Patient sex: M
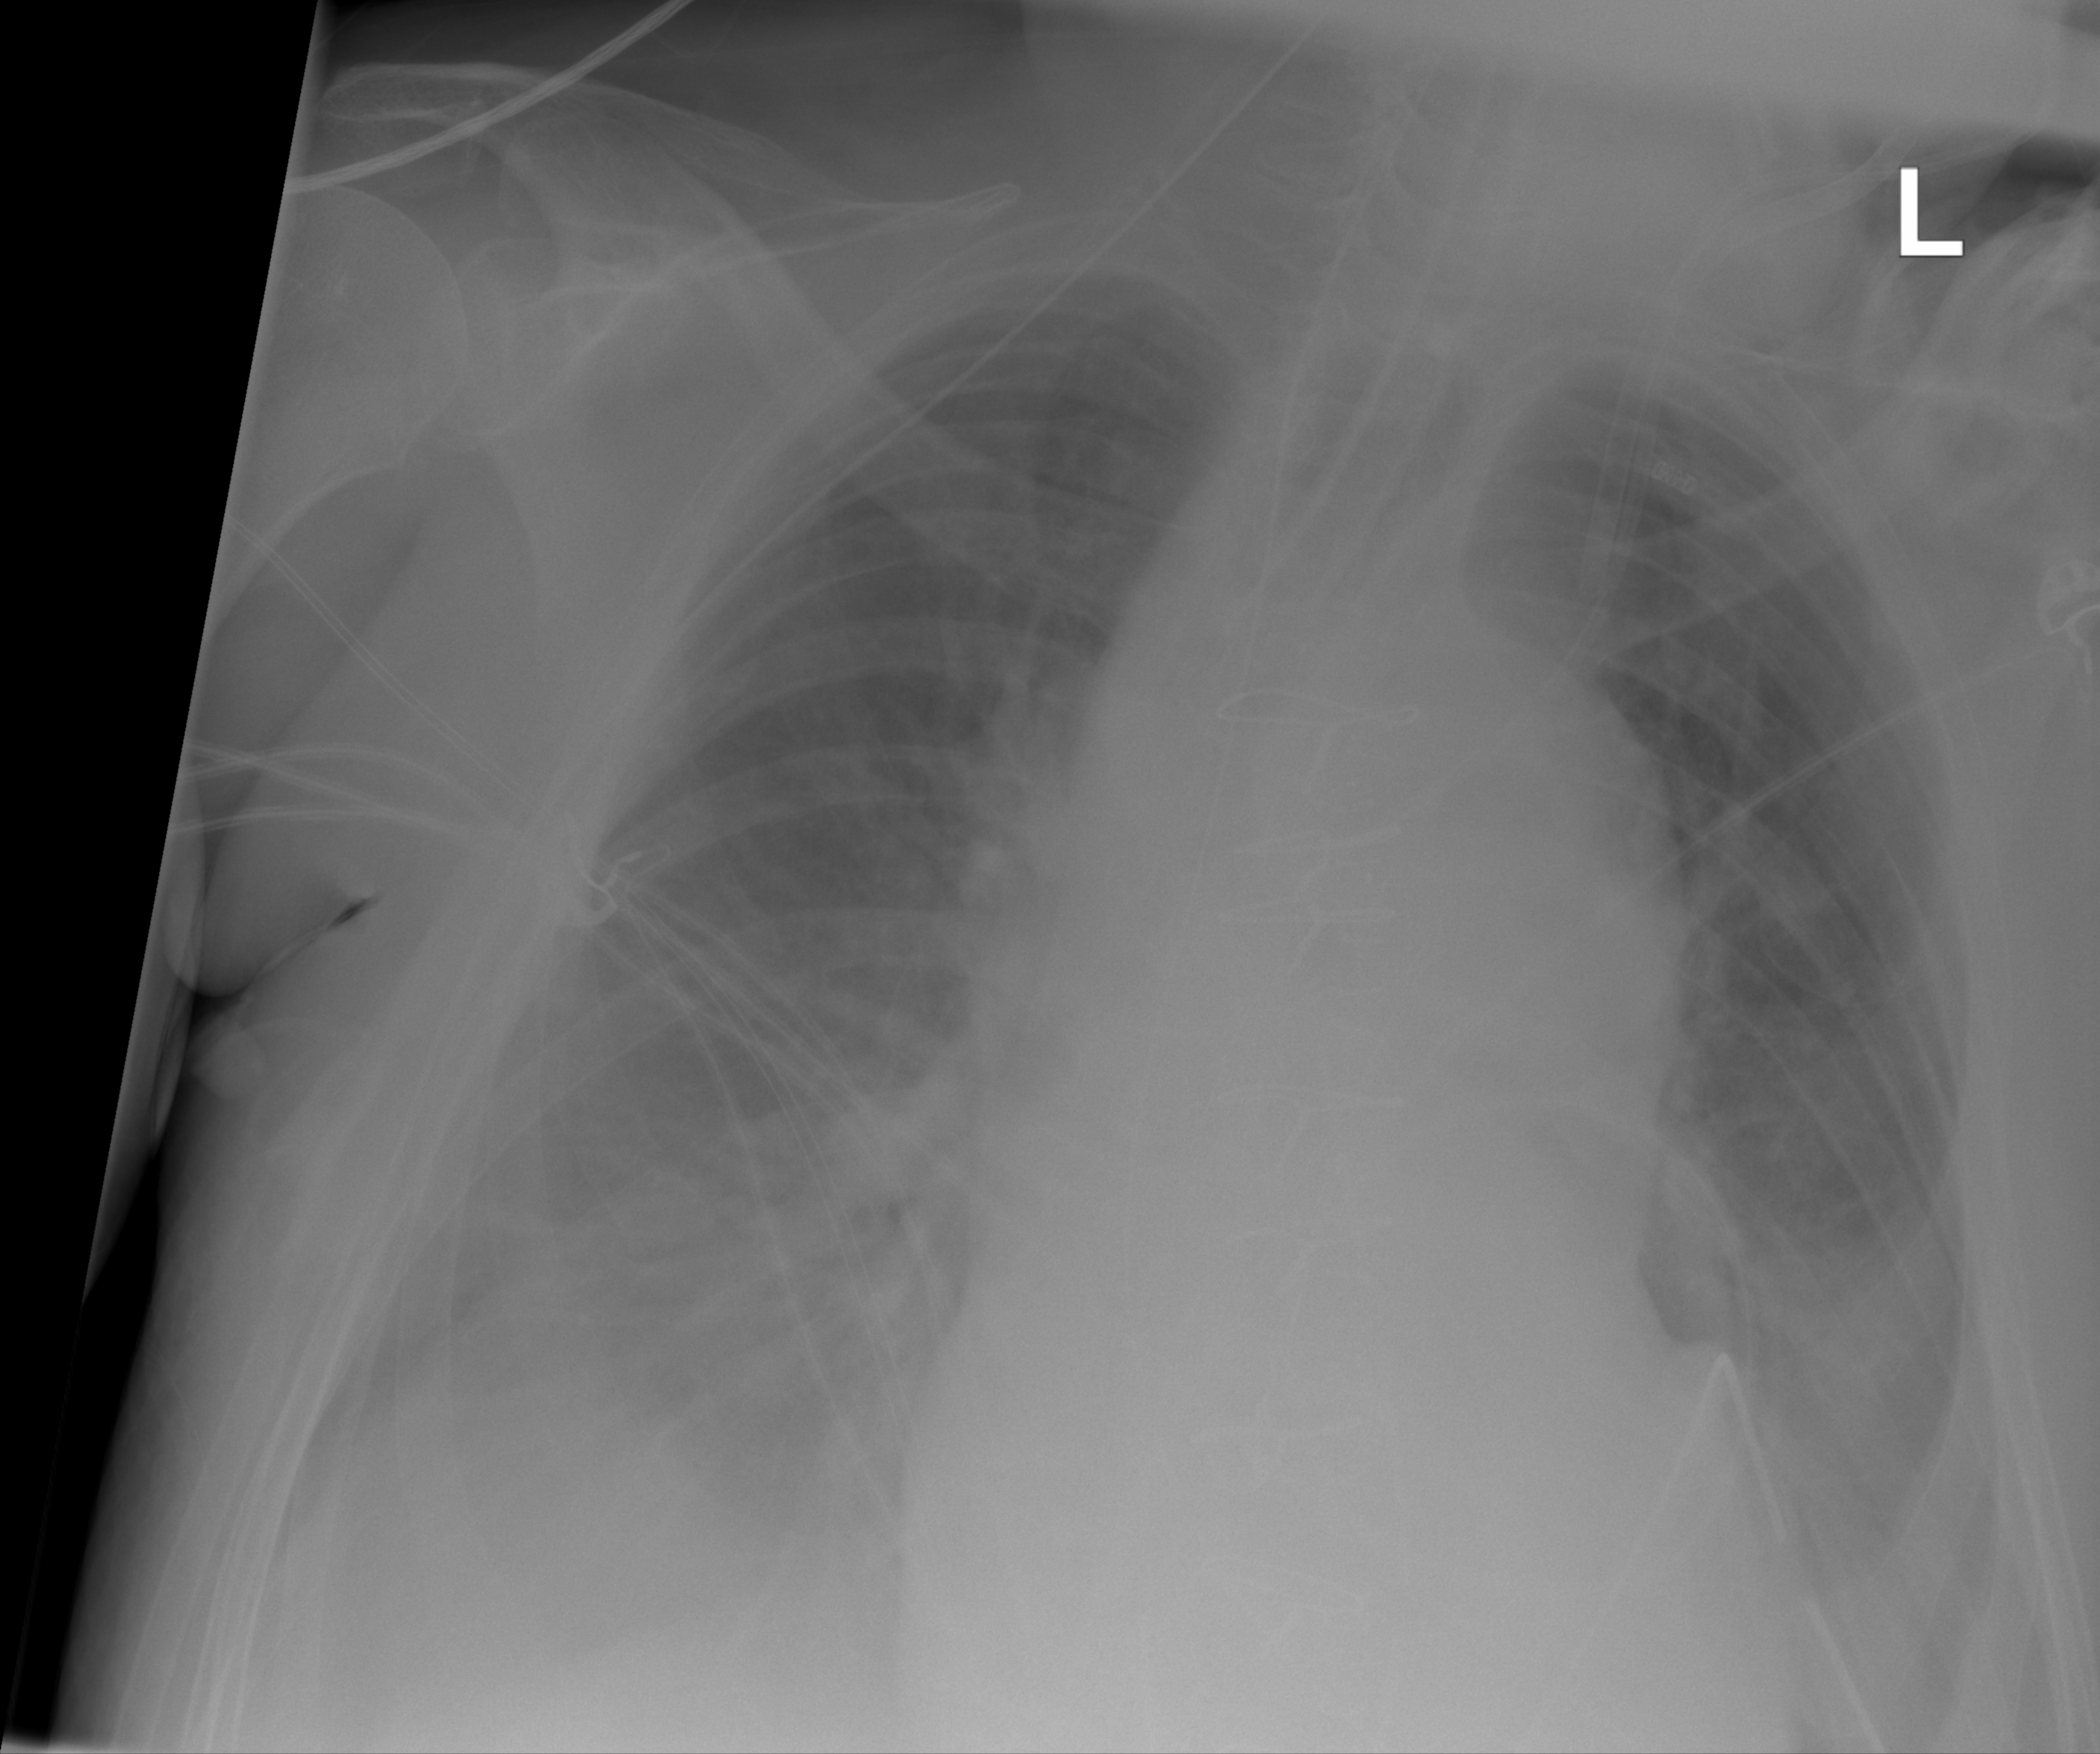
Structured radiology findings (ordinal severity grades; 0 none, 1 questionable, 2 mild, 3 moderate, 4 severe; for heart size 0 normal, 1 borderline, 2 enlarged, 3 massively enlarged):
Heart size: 2
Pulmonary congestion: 2
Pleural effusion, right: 3
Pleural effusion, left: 3
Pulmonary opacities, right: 2
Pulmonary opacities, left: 0
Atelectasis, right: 2
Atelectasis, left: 2